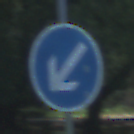
Verkehrszeichen: VorgeschriebeneVorbeifahrtLinks
Umgebung: Outdoor, Nature
Tageszeit: Midday
Wetter: Clear
Licht: Natural
Jahreszeit: Summer
Kontrast: HighContrast